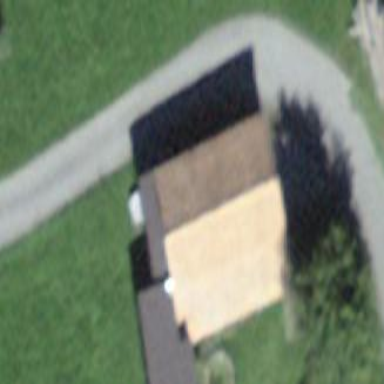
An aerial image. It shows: Shed building.